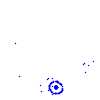
Particle: kaon